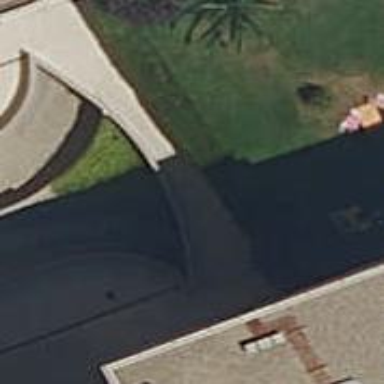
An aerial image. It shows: Retaining wall.